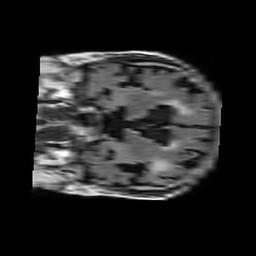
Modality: FLAIR
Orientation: coronal
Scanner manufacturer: philips
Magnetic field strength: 1.5 T
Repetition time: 10 s
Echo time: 0.11 s